Question:
Hi All,
I am trying to customize android seekbar with tooltip, like the given image.
Is there any way to add the textview with the thumb in seekbar. or any other idea
Thanks
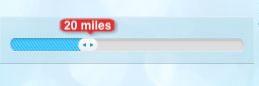
Answer: We can do it by getting the bounds of thumb. and setting the x of textview in on progressChanged of seekbar
'''
@Override
public void onProgressChanged(SeekBar seekBar, int progress,
boolean fromUser) {
mDistance.setText("" + AppConstants.getDistance() + " miles");
//Get the thumb bound and get its left value
int x = mSeekBar.getThumb().getBounds().left;
//set the left value to textview x value
mDistance.setX(x);
}
'''